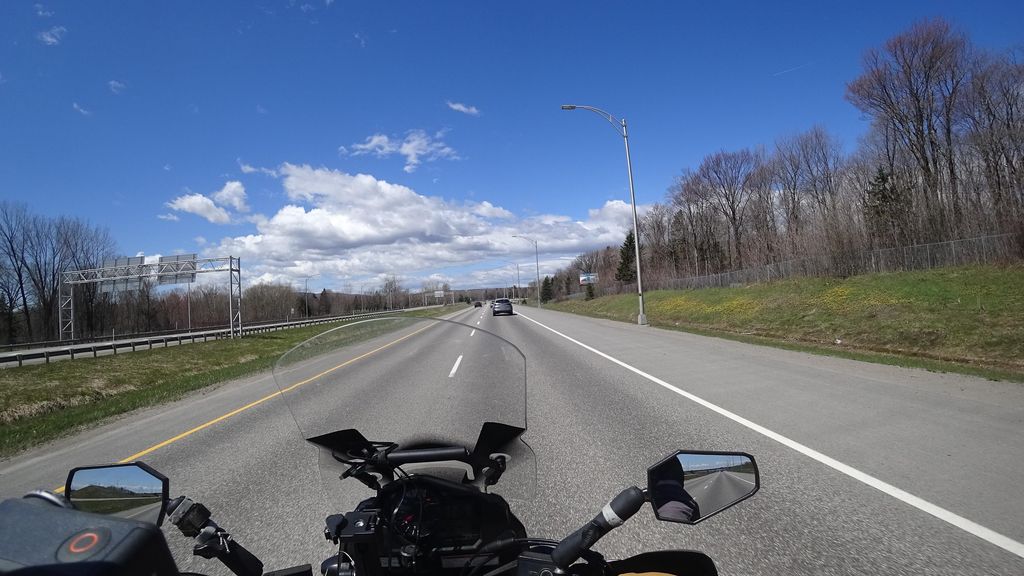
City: quebec_city